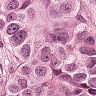
Metastatic tissue present: yes